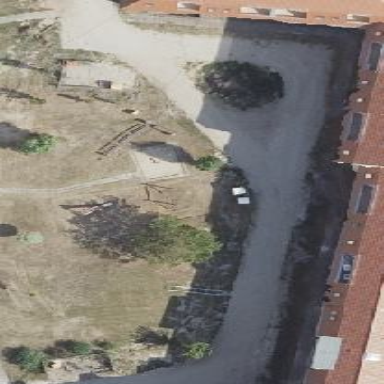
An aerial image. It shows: Playground area for leisure land.